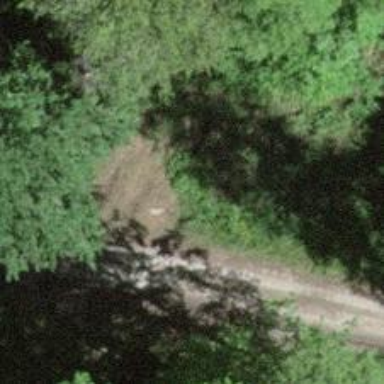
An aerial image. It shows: Compacted grade1 track road.